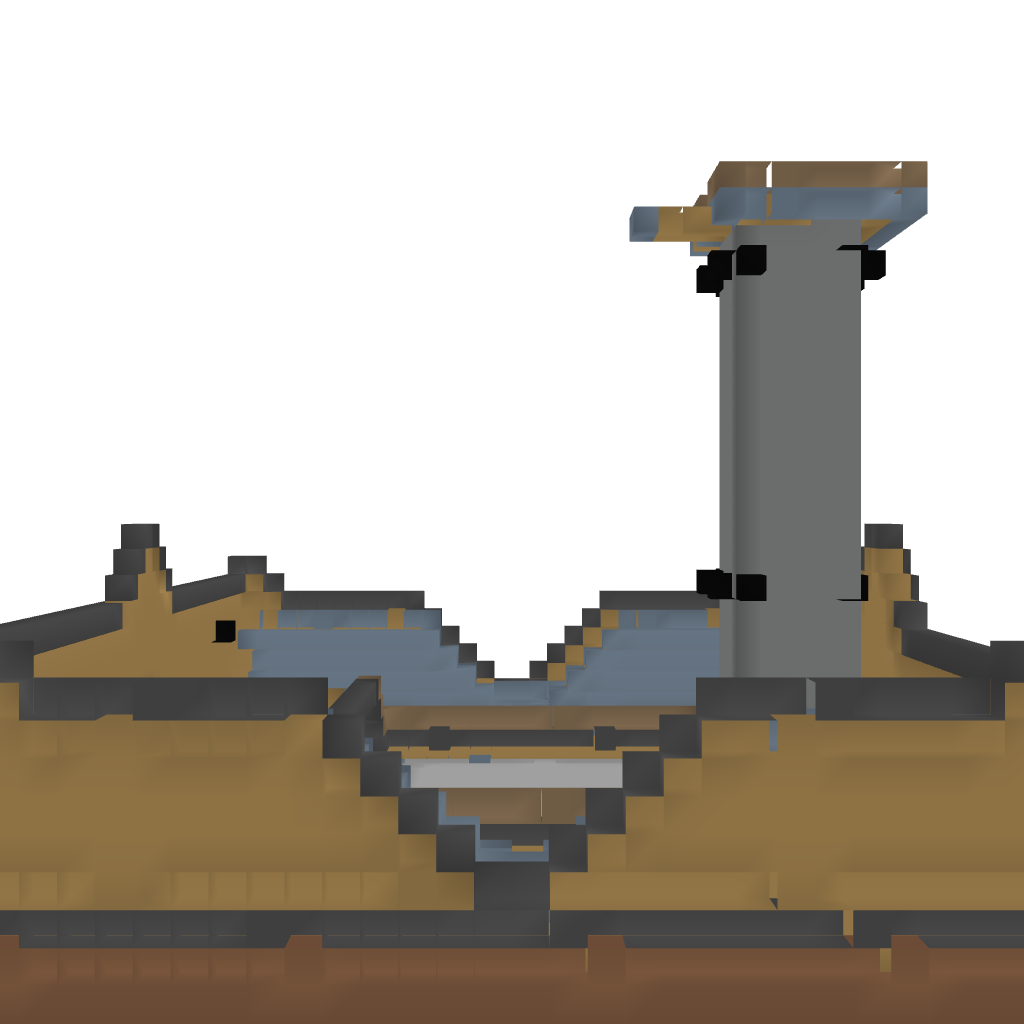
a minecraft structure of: Thimble